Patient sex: F
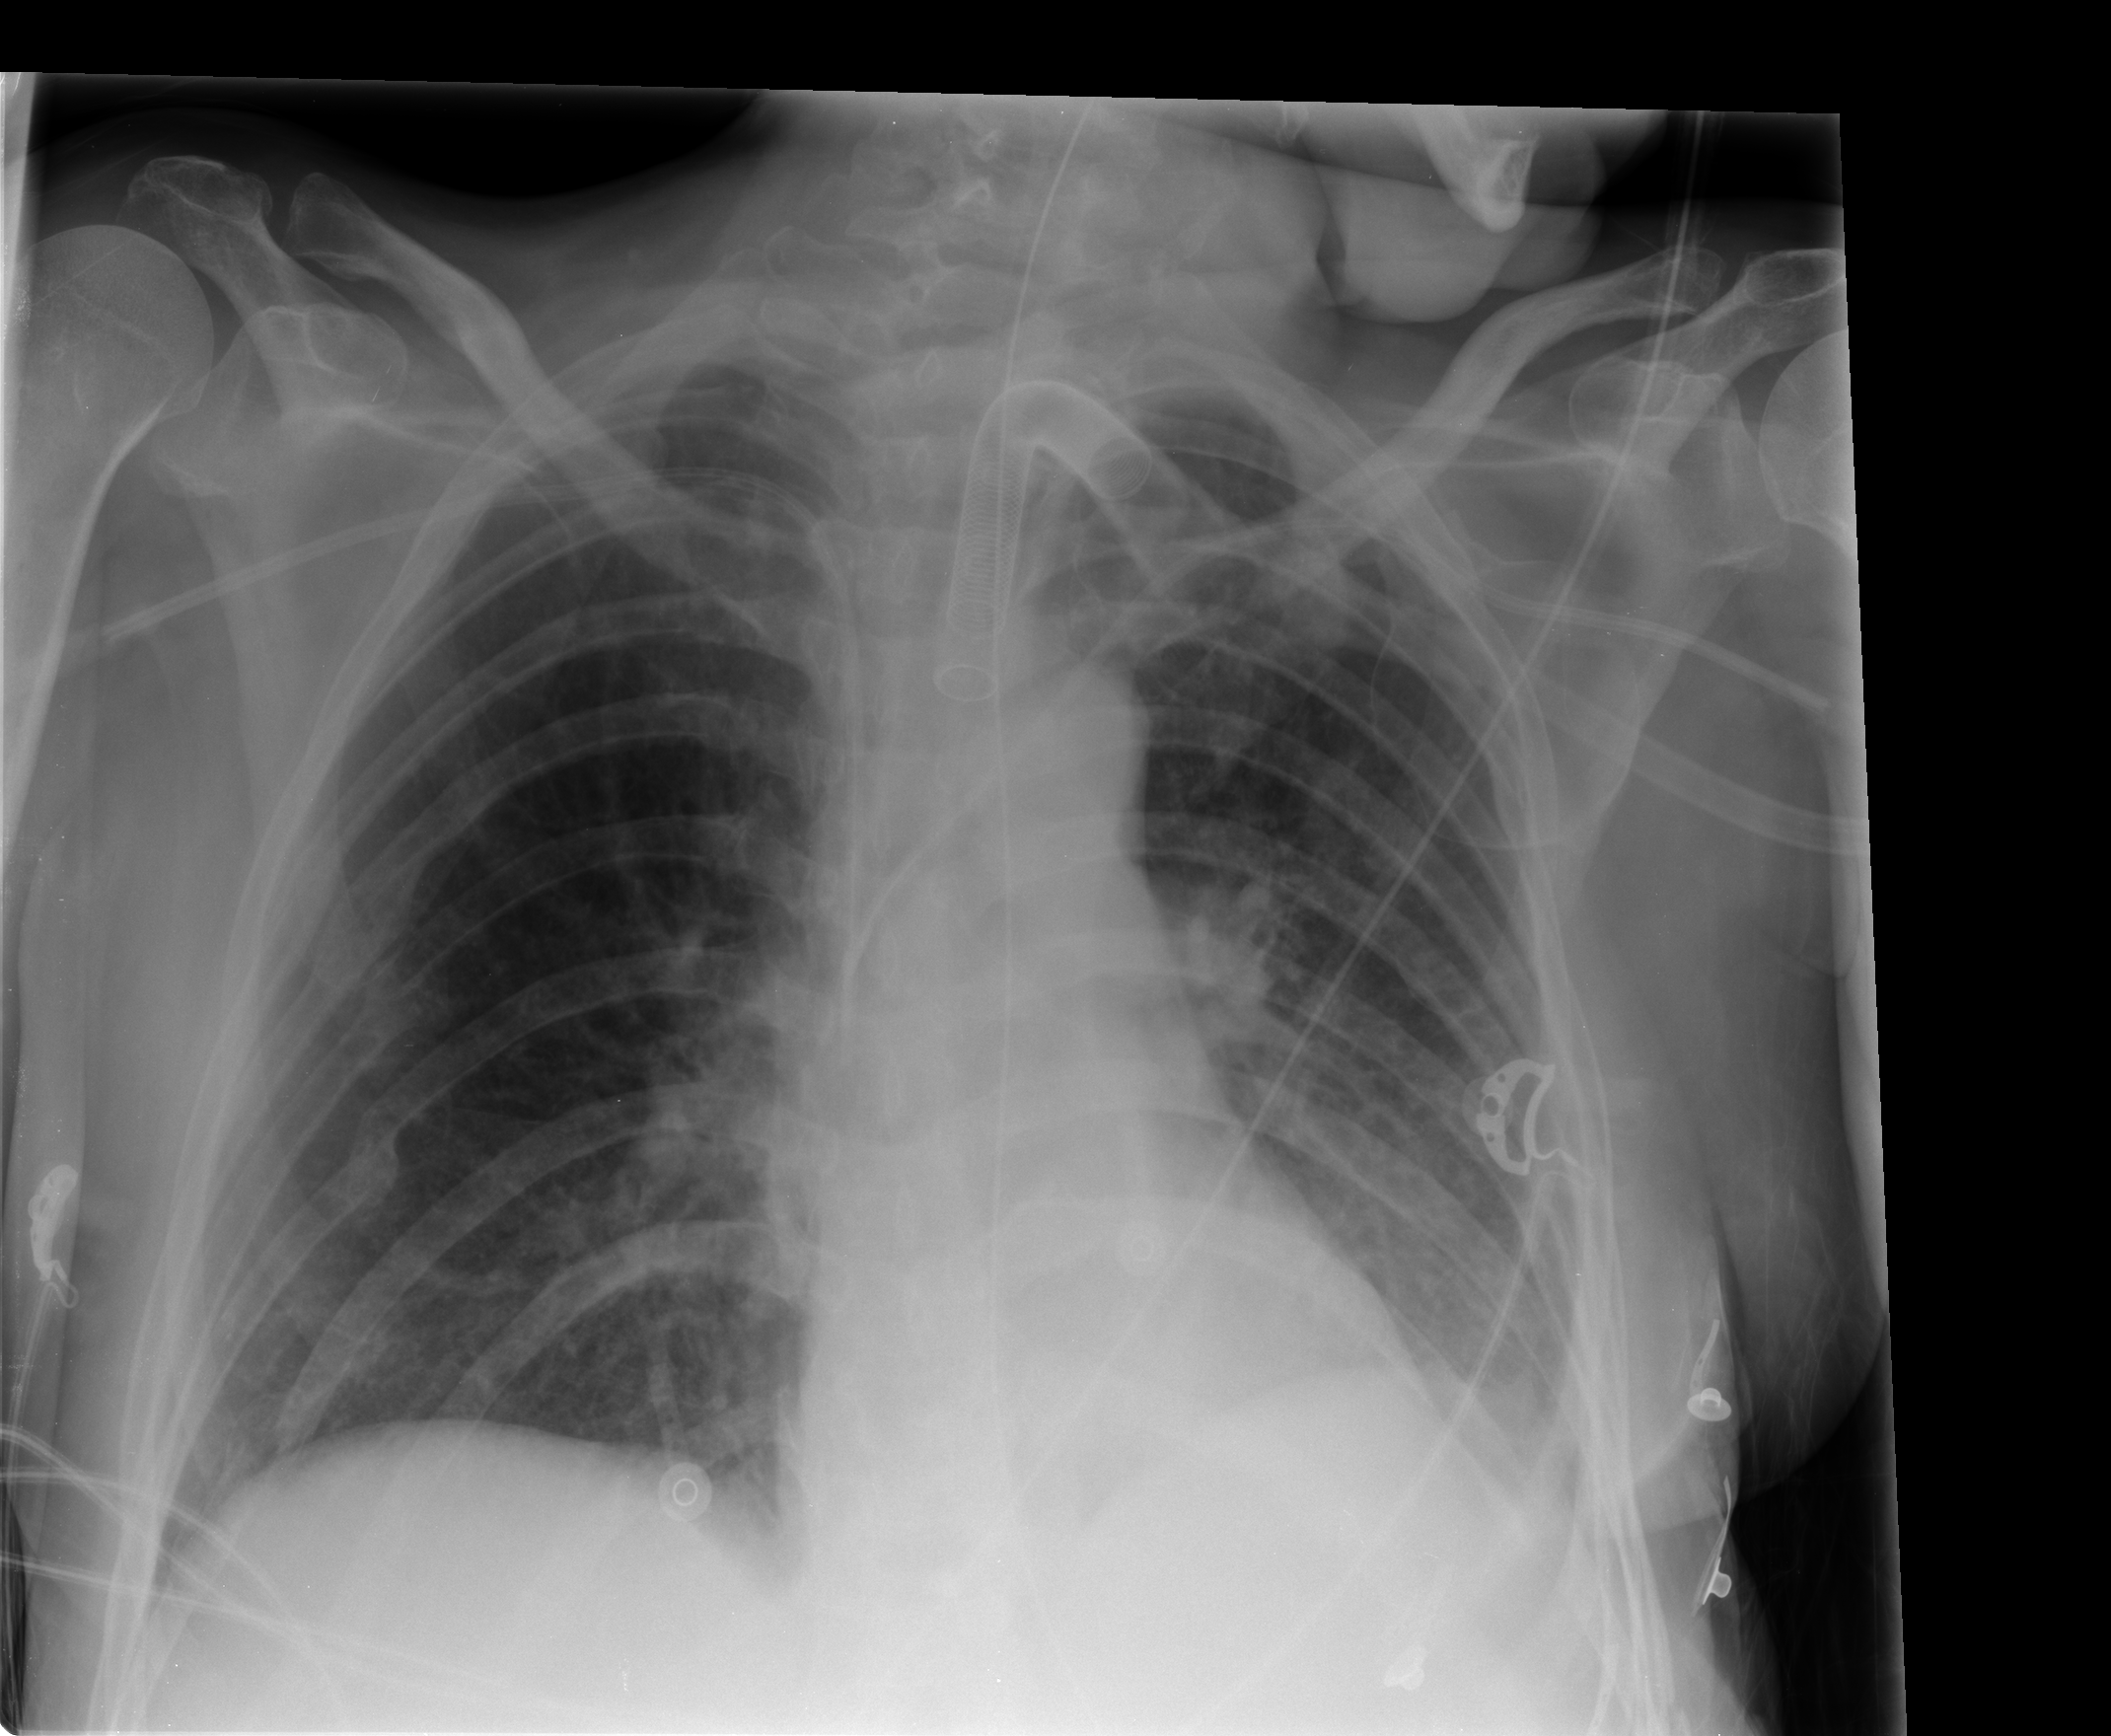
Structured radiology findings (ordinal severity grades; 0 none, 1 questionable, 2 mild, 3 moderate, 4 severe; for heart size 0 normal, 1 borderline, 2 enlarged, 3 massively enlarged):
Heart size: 0
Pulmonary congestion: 1
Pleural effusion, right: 0
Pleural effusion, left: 0
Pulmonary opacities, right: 0
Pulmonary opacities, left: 0
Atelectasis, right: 2
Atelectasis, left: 2